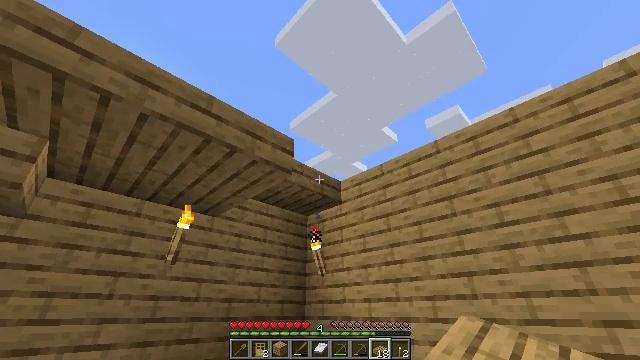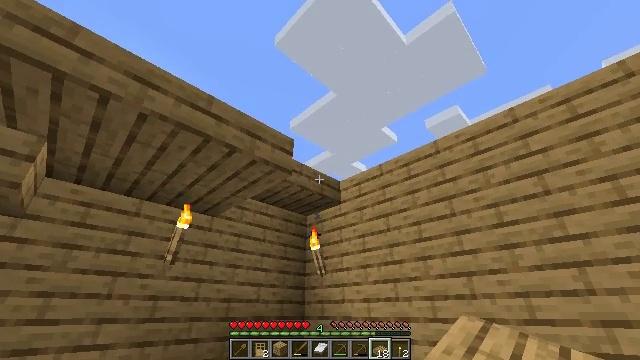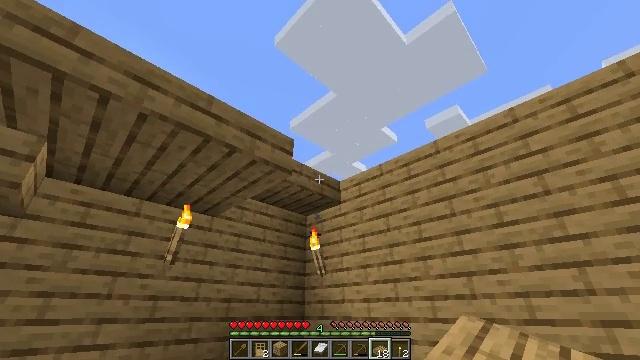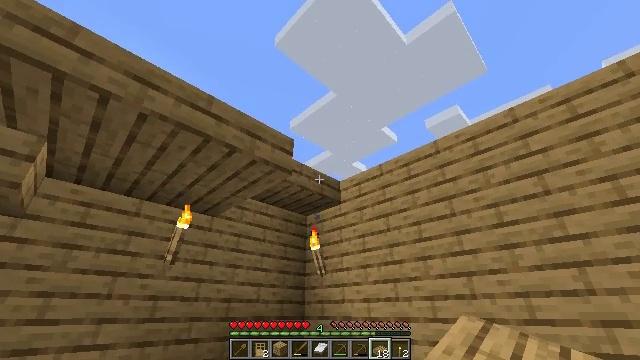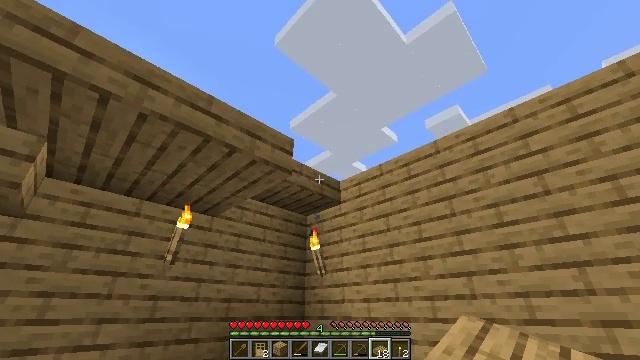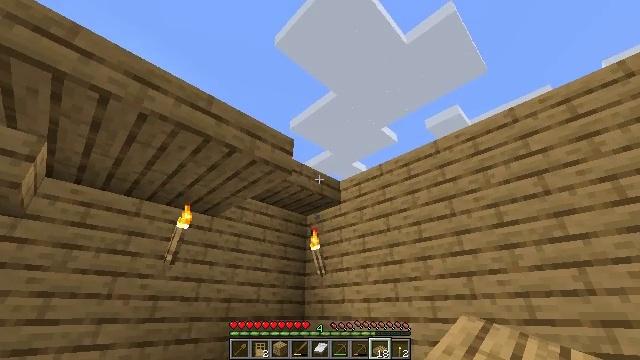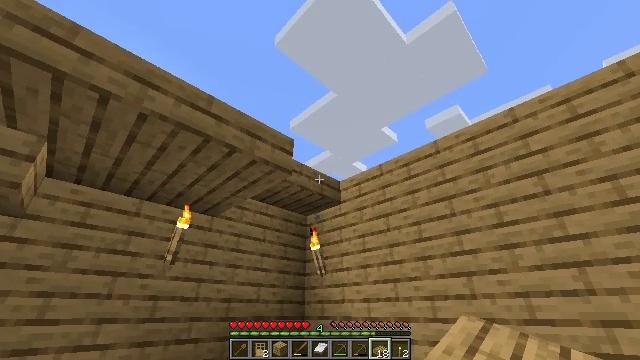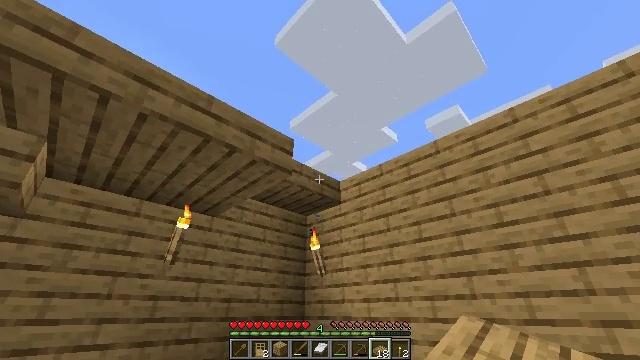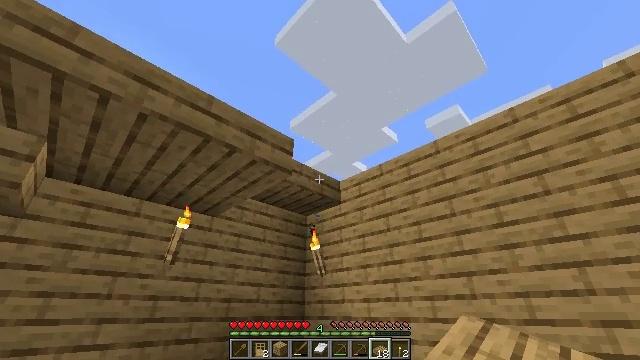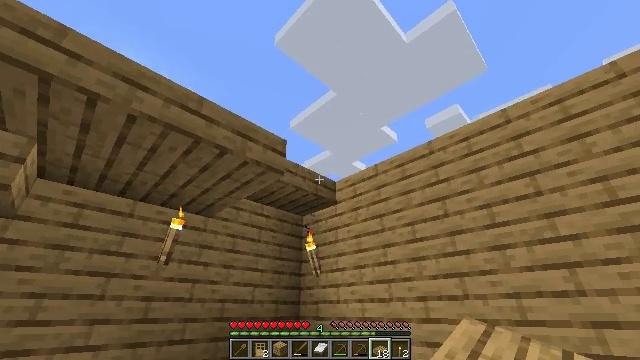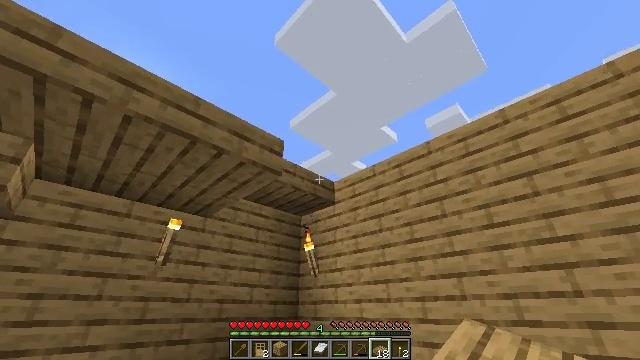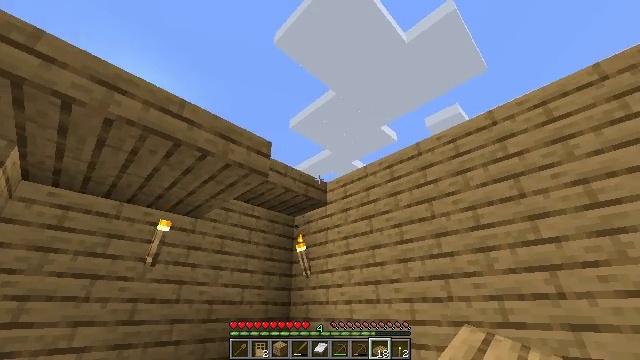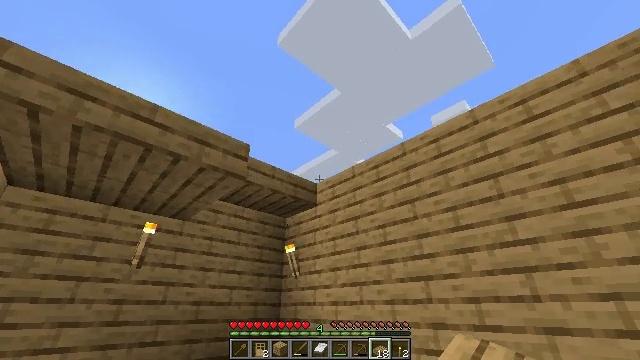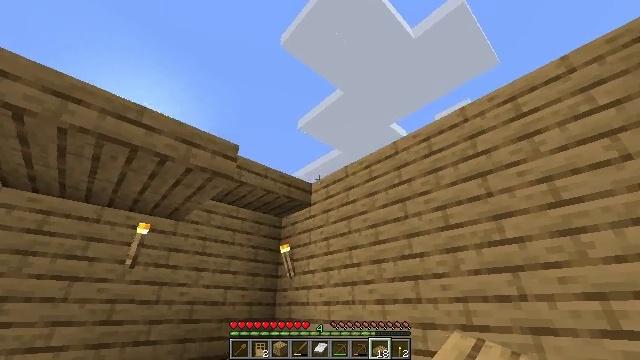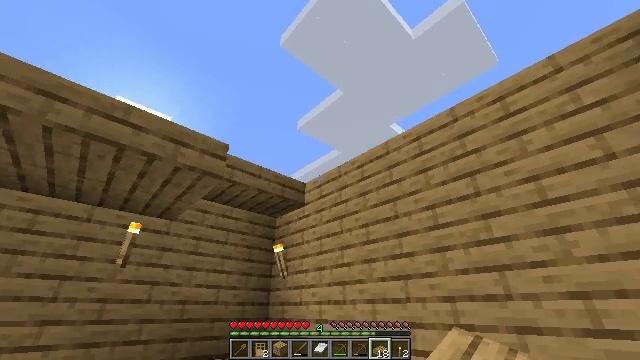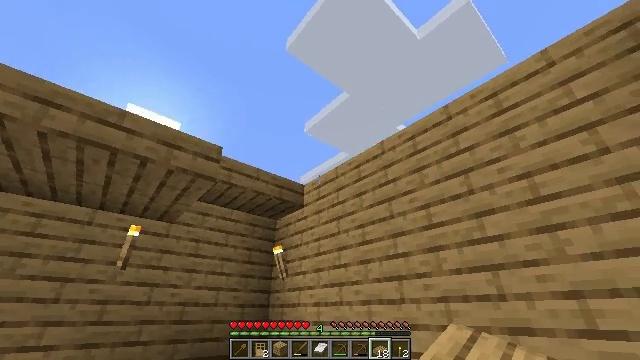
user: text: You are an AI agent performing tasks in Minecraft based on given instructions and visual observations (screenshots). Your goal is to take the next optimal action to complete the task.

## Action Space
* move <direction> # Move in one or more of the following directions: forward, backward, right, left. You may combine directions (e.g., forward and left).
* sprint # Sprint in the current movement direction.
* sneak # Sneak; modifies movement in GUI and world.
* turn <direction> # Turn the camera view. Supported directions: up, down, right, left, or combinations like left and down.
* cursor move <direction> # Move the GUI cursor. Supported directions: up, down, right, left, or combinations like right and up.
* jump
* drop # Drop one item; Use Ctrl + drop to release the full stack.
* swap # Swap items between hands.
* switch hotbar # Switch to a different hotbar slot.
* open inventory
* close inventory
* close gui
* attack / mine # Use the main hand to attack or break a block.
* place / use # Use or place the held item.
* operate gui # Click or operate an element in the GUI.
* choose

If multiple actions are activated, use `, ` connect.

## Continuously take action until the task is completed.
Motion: motion action
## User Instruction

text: Mine the oak slab from the floor.
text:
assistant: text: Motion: no_op
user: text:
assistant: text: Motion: no_op
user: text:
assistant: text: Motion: no_op
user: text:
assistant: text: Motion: no_op
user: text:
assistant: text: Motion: no_op
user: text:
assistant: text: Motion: no_op
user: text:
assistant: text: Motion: no_op
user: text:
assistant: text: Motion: no_op
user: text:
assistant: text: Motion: move right
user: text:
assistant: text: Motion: move right
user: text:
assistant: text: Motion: move right
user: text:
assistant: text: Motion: move right, turn left
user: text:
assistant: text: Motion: move right, turn left
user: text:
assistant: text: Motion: move right
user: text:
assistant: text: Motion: move right, turn left
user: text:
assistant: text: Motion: turn left
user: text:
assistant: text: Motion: turn left
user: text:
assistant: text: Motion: turn left
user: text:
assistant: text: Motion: turn left
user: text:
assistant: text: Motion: turn left
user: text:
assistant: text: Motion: turn left
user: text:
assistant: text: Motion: turn left
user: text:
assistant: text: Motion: turn left
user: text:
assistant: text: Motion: no_op
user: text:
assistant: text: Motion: turn left
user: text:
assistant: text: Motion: no_op
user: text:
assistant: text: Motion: no_op
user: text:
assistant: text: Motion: no_op
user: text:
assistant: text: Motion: no_op
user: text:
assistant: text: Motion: no_op